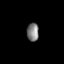
Tissue: lung
Cell type: Fibroblasts
Senescence score: 0.5507
Nuclear area (px): 219
Mean DAPI intensity: 123.945